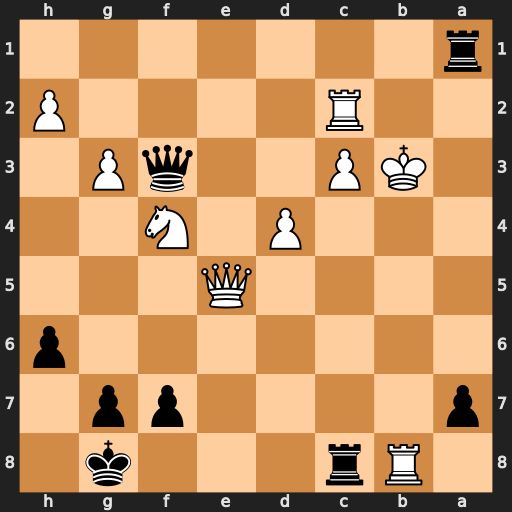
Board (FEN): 1Rr3k1/p4pp1/7p/4Q3/3P1N2/1KP2qP1/2R4P/r7
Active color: b
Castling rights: -
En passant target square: -
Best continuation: Rb1+ Rb2 Qd1+ Ka3 Ra1+ Ra2 Qc1+